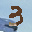
Label: 3